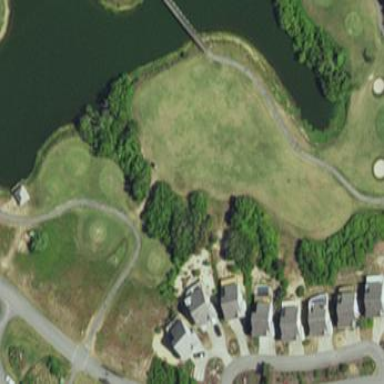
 with lush green grass covering the ground."